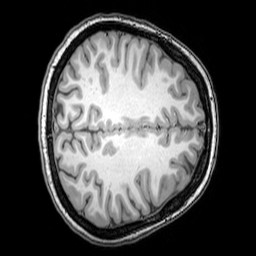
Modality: T1w
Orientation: axial
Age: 26
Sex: female
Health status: healthy
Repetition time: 0.081 s
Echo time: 0.037 s